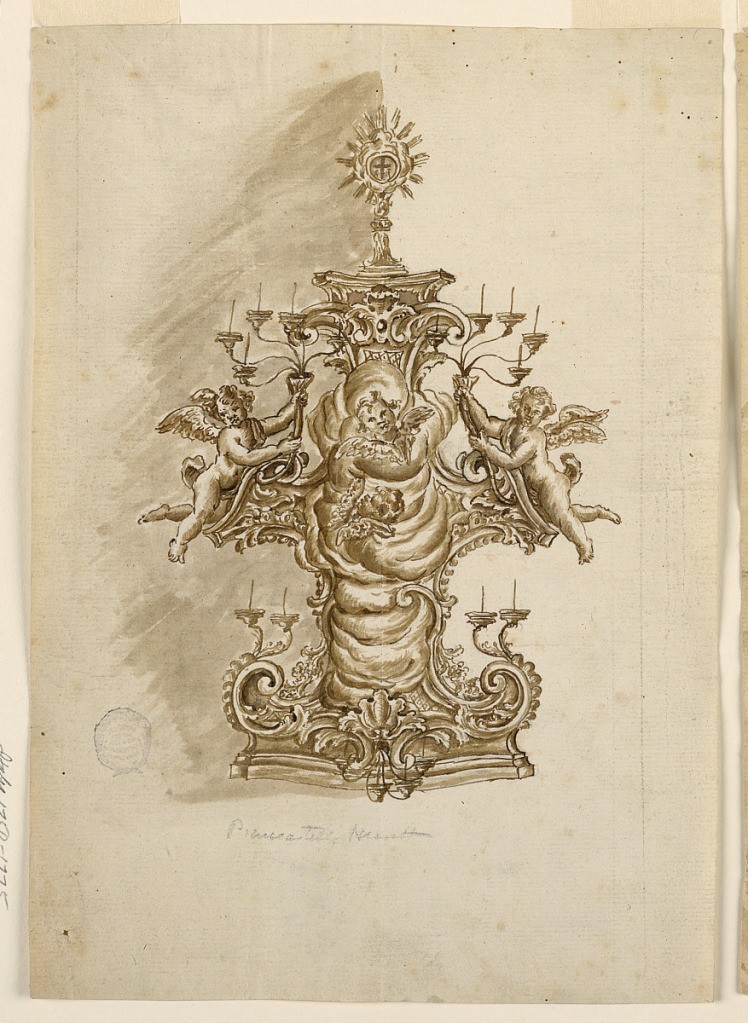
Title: Design for a Monstrance
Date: mid- 18th century
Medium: Pen and ink, brush and wash on paper
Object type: Drawing
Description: Central column of clouds with cherubs and pair of angels holding aloft candelabra. Scrolling base.